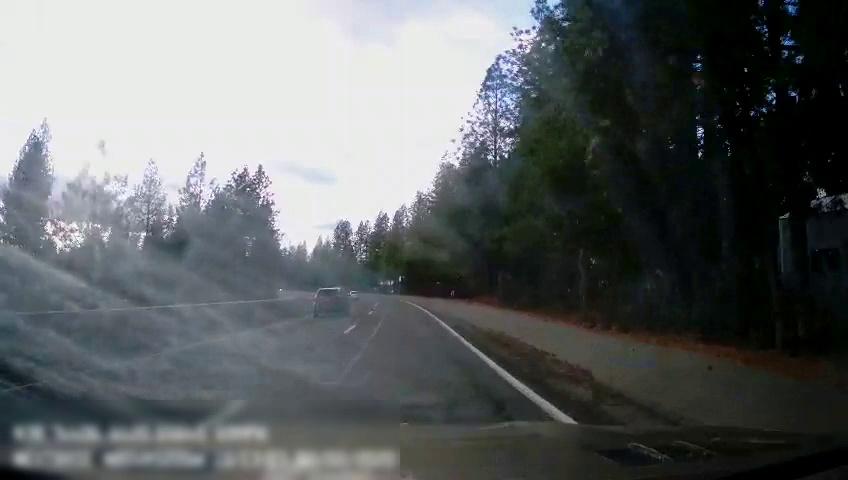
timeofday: Day
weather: Sunny
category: Drivable Space
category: Vehicles | Car
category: Vehicles | SUV
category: Lanes | Alternate Lane
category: Lanes | Current Lane
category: Lanes | Alternate Lane